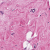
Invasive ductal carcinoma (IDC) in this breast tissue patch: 0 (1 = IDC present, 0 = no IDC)